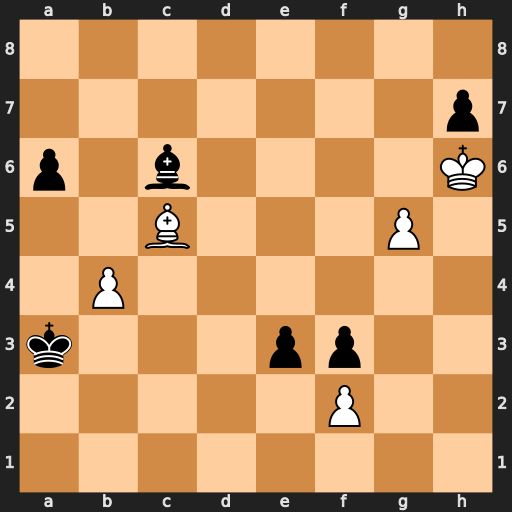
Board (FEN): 8/7p/p1b4K/2B3P1/1P6/k3pp2/5P2/8
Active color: w
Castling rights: -
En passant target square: -
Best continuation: b5+ Kb3 bxc6 e2 c7 e1=Q c8=Q